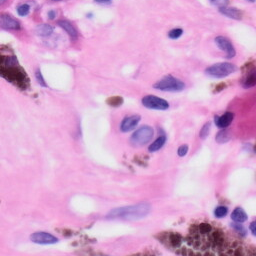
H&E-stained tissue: Skin